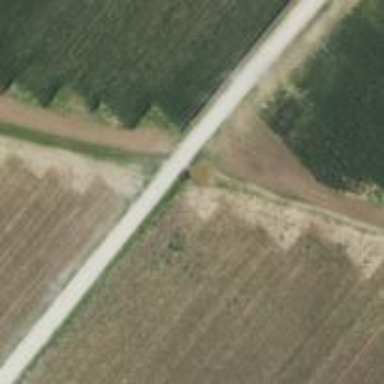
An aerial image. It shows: Culvert tunnel.